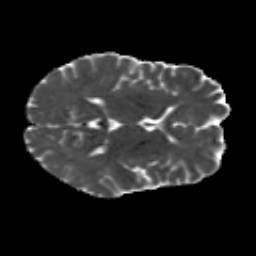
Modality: MD
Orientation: axial
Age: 34
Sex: female
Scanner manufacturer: siemens
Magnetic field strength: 3 T
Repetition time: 8.8 s
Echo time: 0.085 s